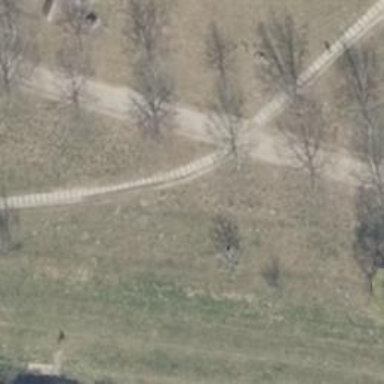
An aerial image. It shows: Footway along the road.